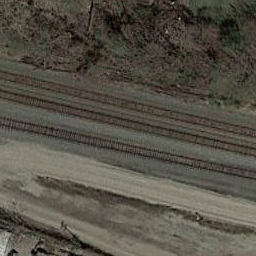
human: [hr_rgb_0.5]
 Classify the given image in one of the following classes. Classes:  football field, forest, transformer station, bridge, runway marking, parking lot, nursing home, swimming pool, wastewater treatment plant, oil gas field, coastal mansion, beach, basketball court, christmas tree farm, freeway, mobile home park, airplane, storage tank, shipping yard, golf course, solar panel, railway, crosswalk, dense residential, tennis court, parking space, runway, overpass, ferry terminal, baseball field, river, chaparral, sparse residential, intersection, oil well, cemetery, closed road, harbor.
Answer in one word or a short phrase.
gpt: railway